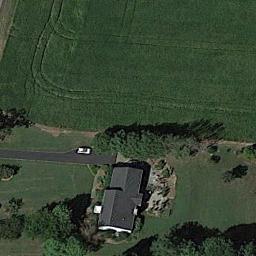
Label: residential